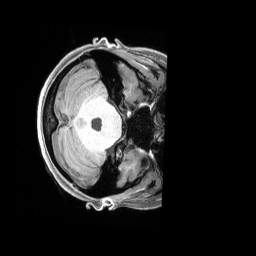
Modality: T1w
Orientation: axial
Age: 26
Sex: female
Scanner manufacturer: siemens
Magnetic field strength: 3 T
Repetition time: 2.4 s
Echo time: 0.00228 s